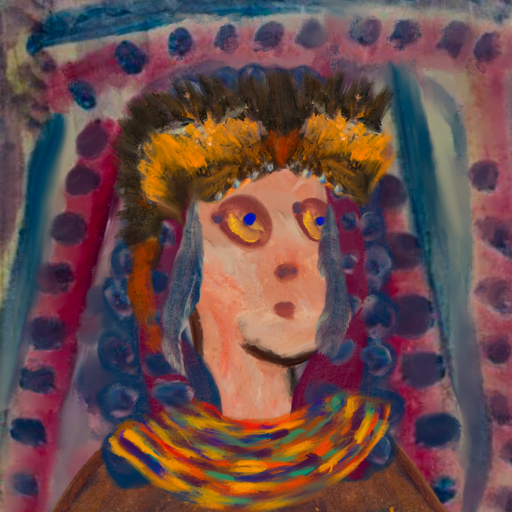
Background: HillGirl, Head And Neck Side: Roy_Bahadur, Face Side: Mother_And_Son_Son, Bust: Comrade, Hair Side: Hill_Girl, Head Accessory: Gypsy_Queen, Second Necklace: An_Impression_2, Necklace: Blank, Baby: Blank